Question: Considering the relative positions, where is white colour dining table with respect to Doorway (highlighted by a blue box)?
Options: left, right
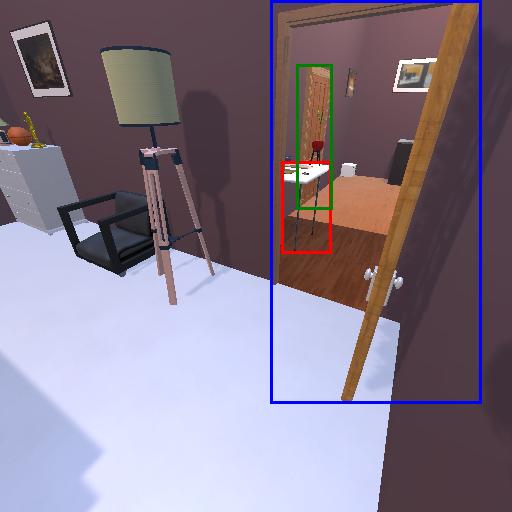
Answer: left